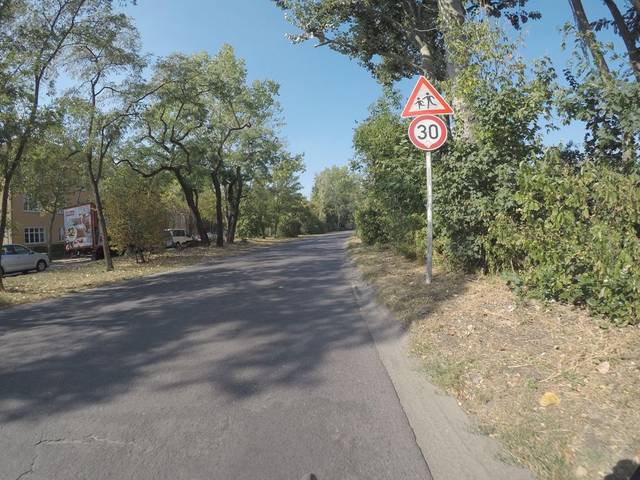
Region: Germany
Coordinates: 52.478, 13.536